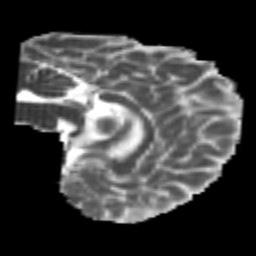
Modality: MD
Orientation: sagittal
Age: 26
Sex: male
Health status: healthy
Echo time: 0.074 s